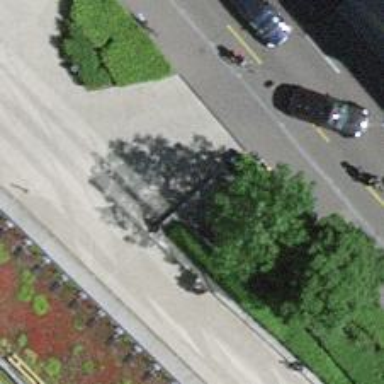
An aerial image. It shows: Bicycle parking area with wall loops.